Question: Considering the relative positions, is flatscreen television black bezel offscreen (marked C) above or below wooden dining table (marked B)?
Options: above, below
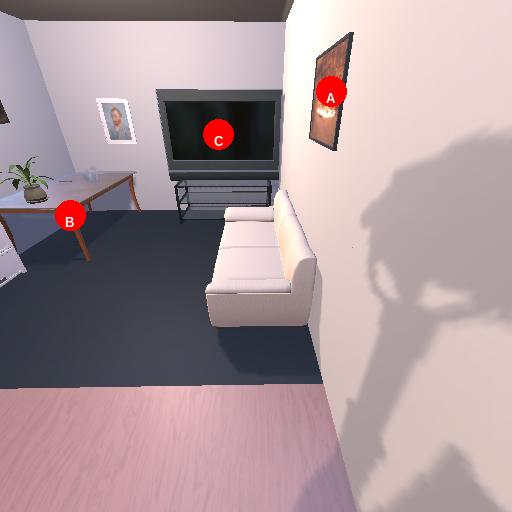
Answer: above